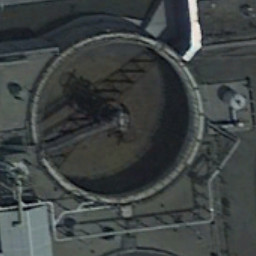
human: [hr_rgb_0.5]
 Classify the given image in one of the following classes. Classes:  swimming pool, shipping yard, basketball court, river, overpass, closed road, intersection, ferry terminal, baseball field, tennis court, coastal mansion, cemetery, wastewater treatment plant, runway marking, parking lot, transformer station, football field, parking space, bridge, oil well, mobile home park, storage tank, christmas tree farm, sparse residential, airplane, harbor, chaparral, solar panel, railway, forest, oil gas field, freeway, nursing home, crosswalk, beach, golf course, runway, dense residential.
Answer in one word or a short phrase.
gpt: wastewater treatment plant